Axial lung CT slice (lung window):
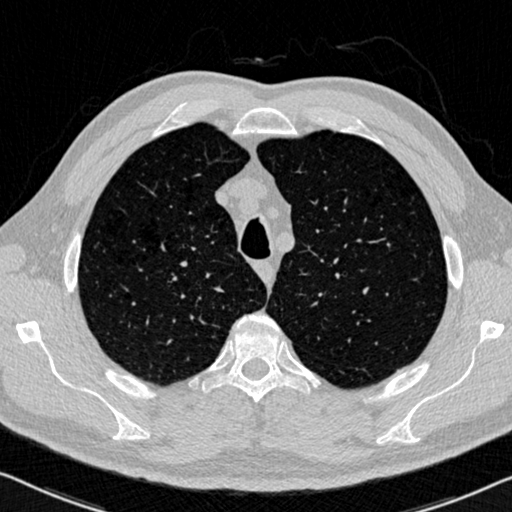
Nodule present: no